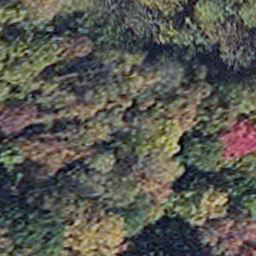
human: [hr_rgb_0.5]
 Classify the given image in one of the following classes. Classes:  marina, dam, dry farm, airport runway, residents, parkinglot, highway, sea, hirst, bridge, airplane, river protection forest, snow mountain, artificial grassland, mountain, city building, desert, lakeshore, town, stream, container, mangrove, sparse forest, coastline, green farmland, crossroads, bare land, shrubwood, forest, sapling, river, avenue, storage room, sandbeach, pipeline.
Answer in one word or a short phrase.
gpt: mangrove